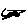
Label: car